Question:
I want image to be centered of table tag and text to be in new line if it gets overflows.
In table tag, how can I put images in center of table and text below images which are side by side.
I want an image and below it , there should be some text. but when text overflows then remaining text should be in new line.
I can only use and can't use other tags like . Also I can't use position property. As I am making HTML Emailers. Have to stick to table tag.
'''
<table style="margin: 0 auto; border: thin green solid;" width="600">
<tr>
<td style="margin:0; padding: 0;" align="center">
<img src="http://www.hubilo.com/eventApp/ws//images/speaker/profile/thumb/2712_1455949782.jpeg" width="110" height="110" style="display: block; margin: 0 auto;">
<p>Some Text</p>
</td>
<td style="margin:0; padding: 0;" align="center">
<img src="http://www.hubilo.com/eventApp/ws//images/speaker/profile/thumb/2712_1455949782.jpeg" width="110" height="110" style="display: block; margin: 0 auto;">
<p>Some Text</p>
</td>
<td style="margin:0; padding: 0;" align="center">
<img src="http://www.hubilo.com/eventApp/ws//images/speaker/profile/thumb/2712_1455949782.jpeg" width="110" height="110" style="display: block; margin: 0 auto;">
<p>Some Text Some TextSome TextSome TextSome TextSome Text</p>
</td>
<td style="margin:0; padding: 0;" align="center">
<img src="http://www.hubilo.com/eventApp/ws//images/speaker/profile/thumb/2712_1455949782.jpeg" width="110" height="110" style="display: block; margin: 0 auto;">
<p>Some Text</p>
</td>
</tr>
</table>
'''
as displayed in the code snippet, I want extra text to be displayed in the next line and images to be in the center of the table.
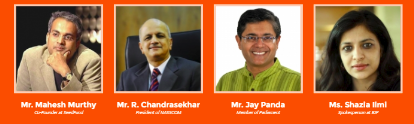
Answer: Try this:
'''
<table style="margin: 0 auto; border: thin green solid;" width="600">
<tr>
<td style="margin:0; padding: 0;" align="center">
<img src="http://www.hubilo.com/eventApp/ws//images/speaker/profile/thumb/2712_1455949782.jpeg" width="110" height="110" style="display: block; margin: 0 auto;">
</td>
<td style="margin:0; padding: 0;" align="center">
<img src="http://www.hubilo.com/eventApp/ws//images/speaker/profile/thumb/2712_1455949782.jpeg" width="110" height="110" style="display: block; margin: 0 auto;">
</td>
<td style="margin:0; padding: 0;" align="center">
<img src="http://www.hubilo.com/eventApp/ws//images/speaker/profile/thumb/2712_1455949782.jpeg" width="110" height="110" style="display: block; margin: 0 auto;">
</td>
<td style="margin:0; padding: 0;" align="center">
<img src="http://www.hubilo.com/eventApp/ws//images/speaker/profile/thumb/2712_1455949782.jpeg" width="110" height="110" style="display: block; margin: 0 auto;">
</td>
</tr>
<tr>
<td style="margin:0; padding: 0; width: 110px;" align="center">
<p>Some Text</p>
</td>
<td style="margin:0; padding: 0; width: 110px;" align="center">
<p>Some Text</p>
</td>
<td style="margin:0; padding: 0; width: 110px;" align="center">
<p>Some Text Some TextSome TextSome TextSome TextSome TextSome Text</p>
</td>
<td style="margin:0; padding: 0; width: 110px;" align="center">
<p>Some Text</p>
</td>
</tr>
'''
The important thing is that you assign the table cells with the width of the image in the row above.